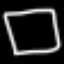
Label: square